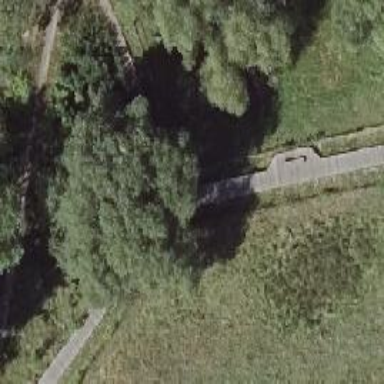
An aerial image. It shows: Path leading to bridge.